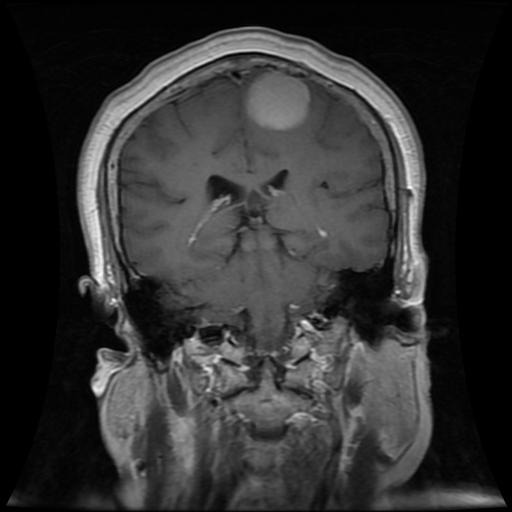
Label: meningioma